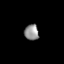
Tissue: lung
Cell type: Epithelial cells
Senescence score: 0.1494
Nuclear area (px): 225
Mean DAPI intensity: 142.018